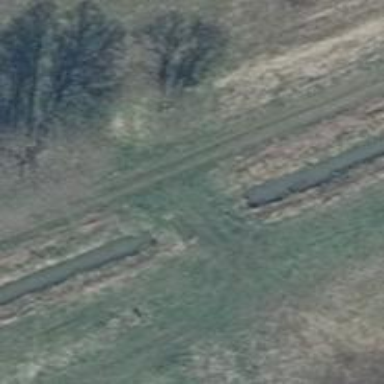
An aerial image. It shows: Track road with grass surface.